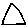
Label: triangle